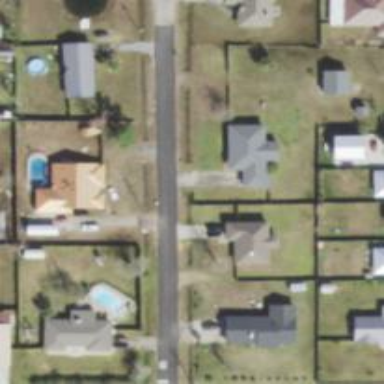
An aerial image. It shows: Residential area composed of single-family homes.